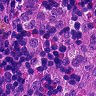
Metastatic tissue present: no